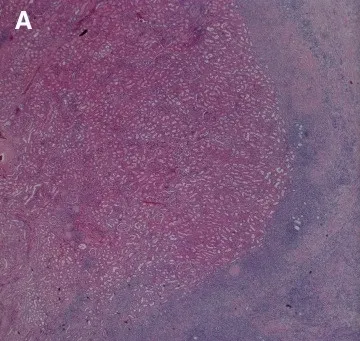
Invasion of follicular lymphoma into the renal parenchyma.
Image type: pathology (h&e)